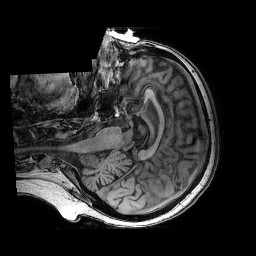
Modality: T1w
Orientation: axial
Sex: female
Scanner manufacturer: philips
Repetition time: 0.008079 s
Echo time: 0.00369 s